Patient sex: M
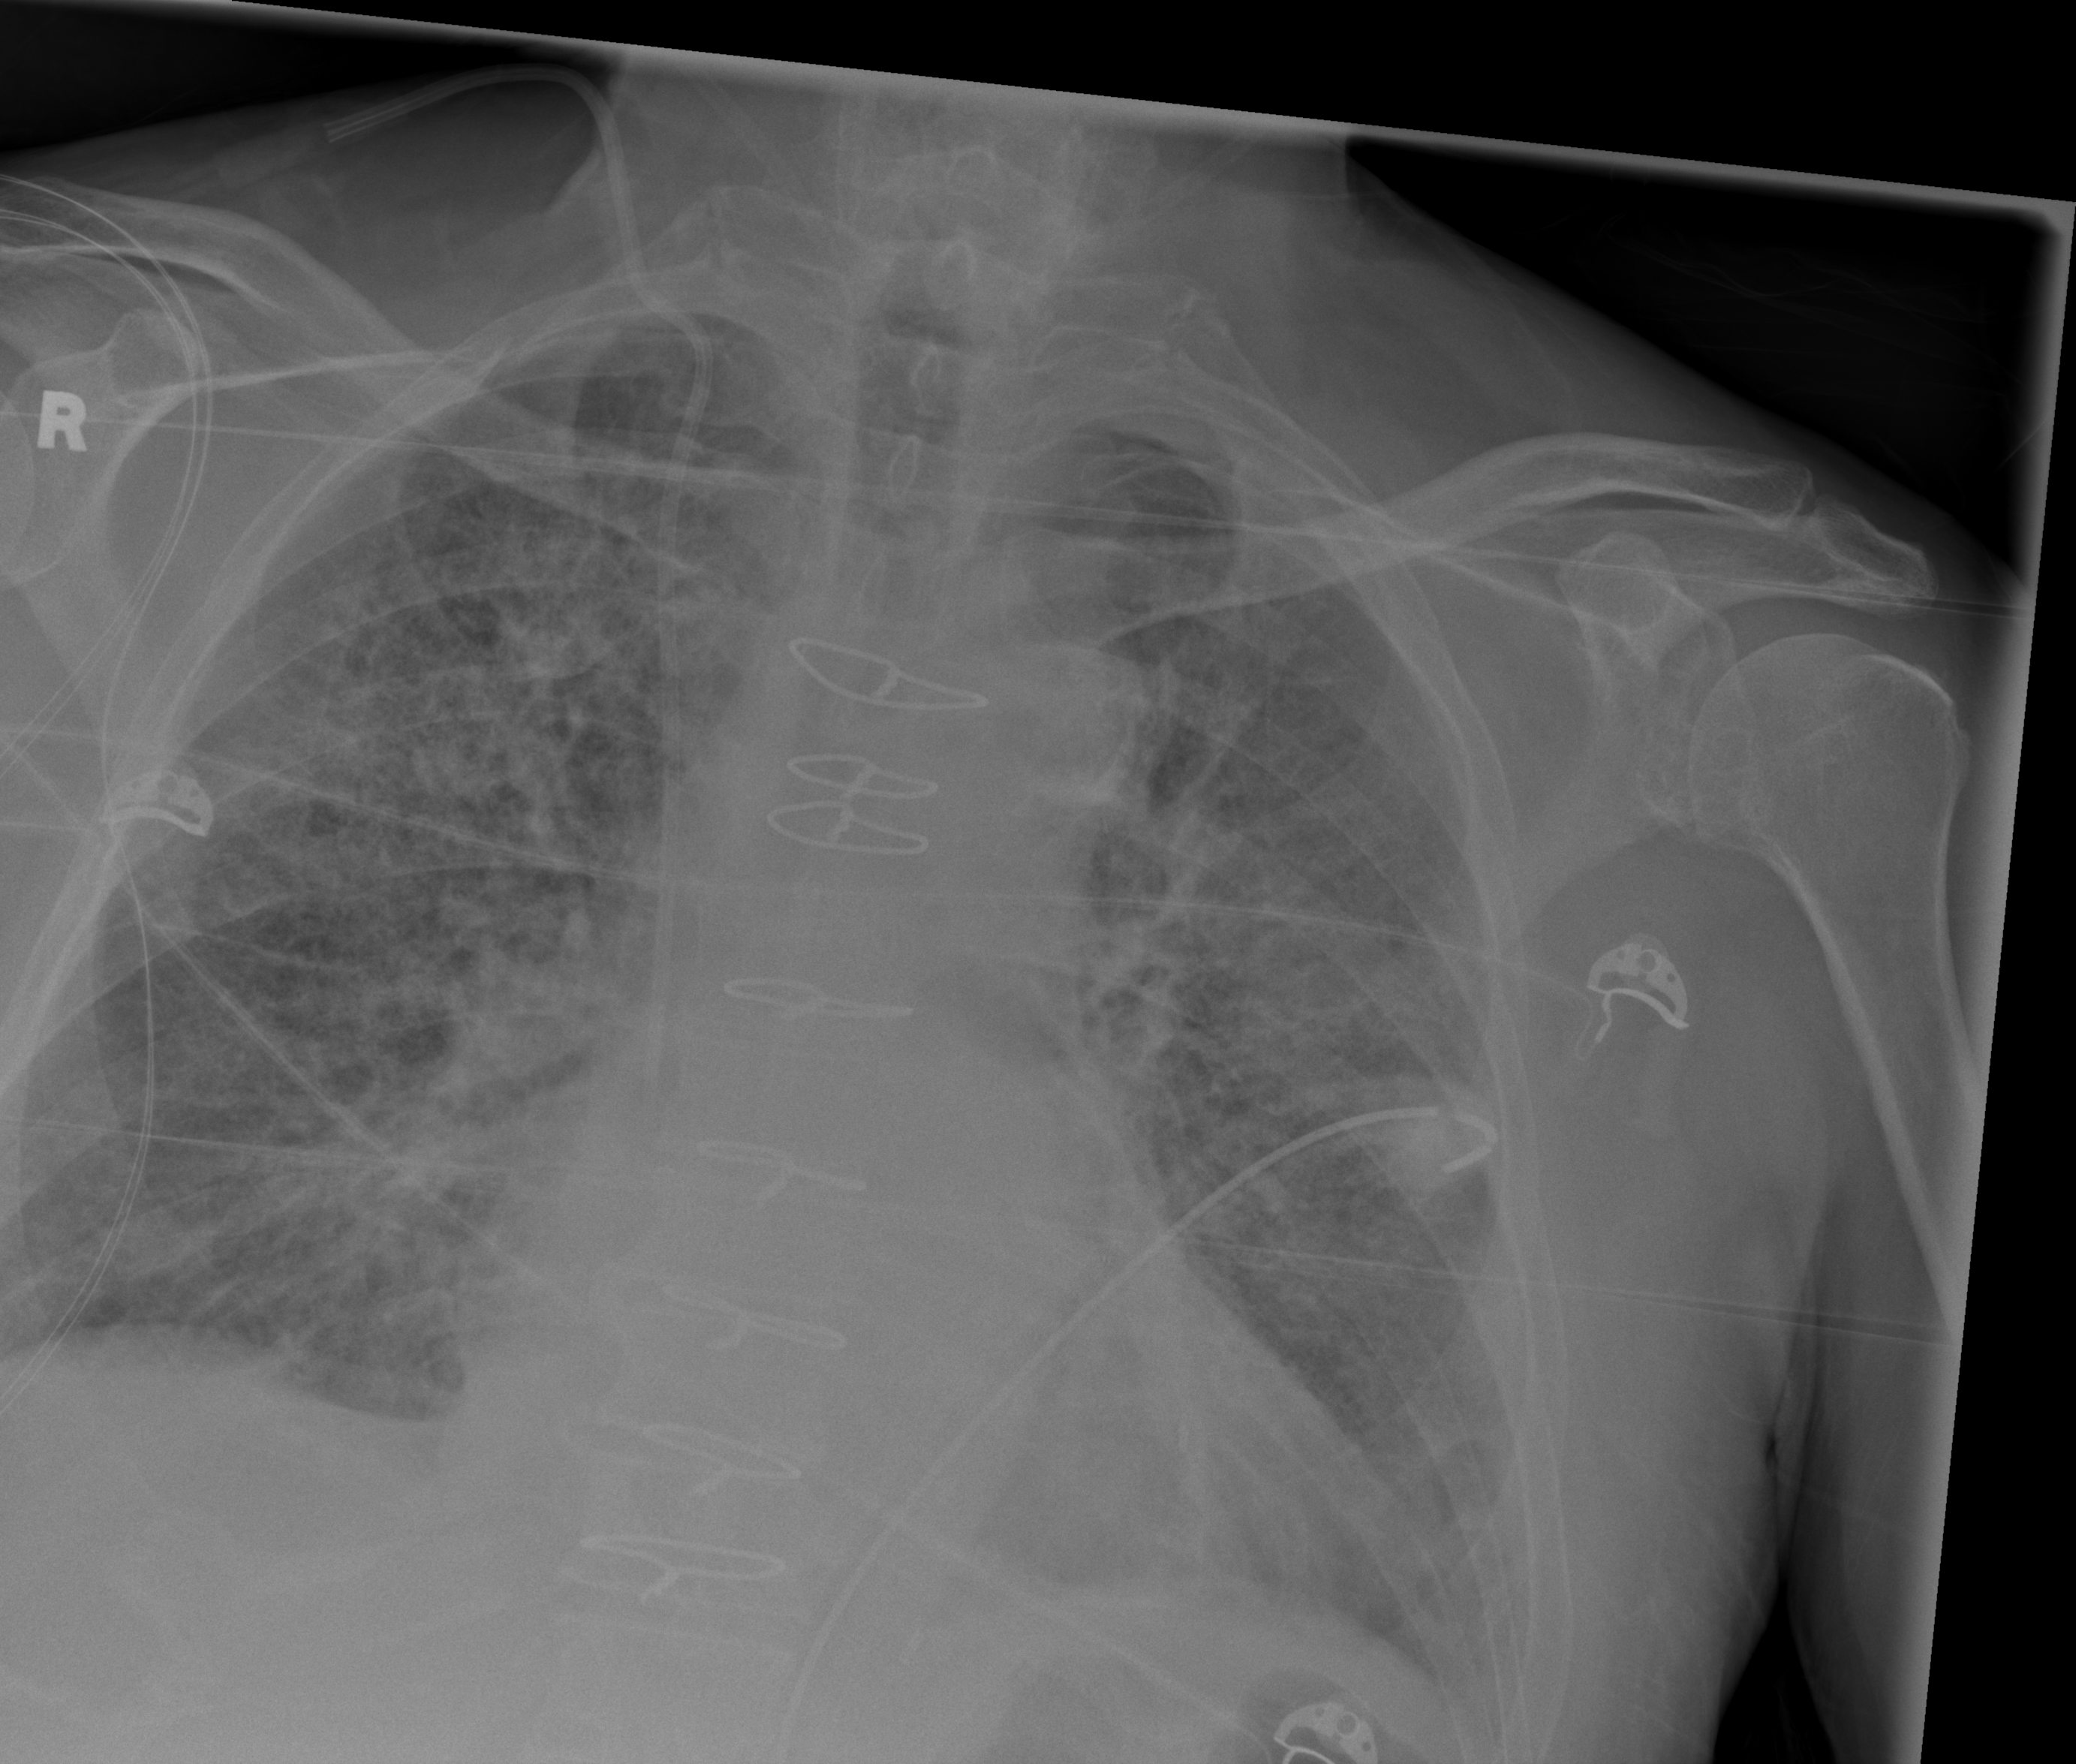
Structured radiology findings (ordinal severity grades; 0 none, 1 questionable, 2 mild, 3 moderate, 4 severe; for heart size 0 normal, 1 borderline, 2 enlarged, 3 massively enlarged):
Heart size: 2
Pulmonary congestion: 4
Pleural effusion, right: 0
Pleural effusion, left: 2
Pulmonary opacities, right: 2
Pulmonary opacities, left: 2
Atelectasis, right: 2
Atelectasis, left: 2